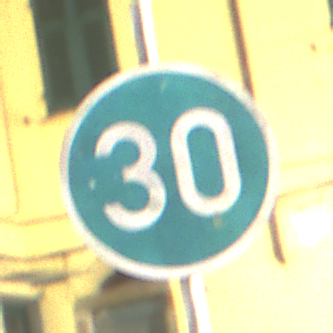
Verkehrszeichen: VorgeschriebeneMindestgeschwindigkeit
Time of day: Night
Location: Outdoor (Urban)
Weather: PartlyCloudy
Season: NotSpecified
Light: Artificial